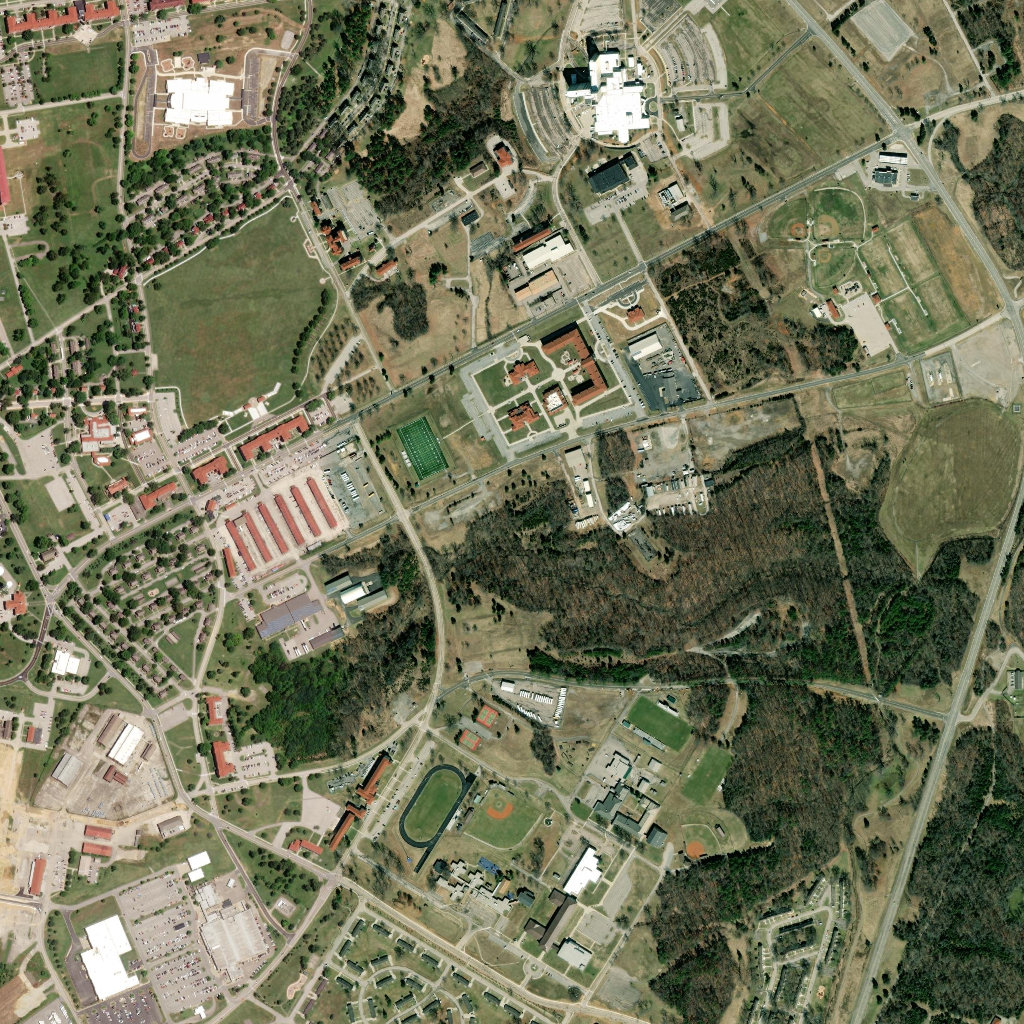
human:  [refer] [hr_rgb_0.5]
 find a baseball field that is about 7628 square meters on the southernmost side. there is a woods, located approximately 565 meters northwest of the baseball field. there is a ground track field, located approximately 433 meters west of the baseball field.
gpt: <box>[[65, 78, 71, 84, 0]]</box>